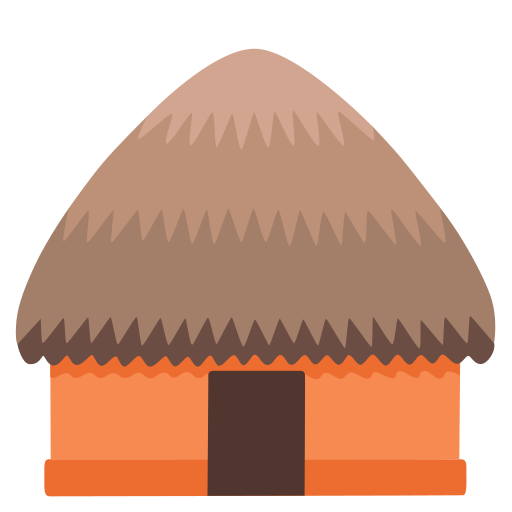
Emoji: 🛖